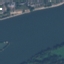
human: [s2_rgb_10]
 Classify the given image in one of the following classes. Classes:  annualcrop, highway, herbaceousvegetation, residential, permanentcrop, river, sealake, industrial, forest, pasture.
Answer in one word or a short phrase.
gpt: River